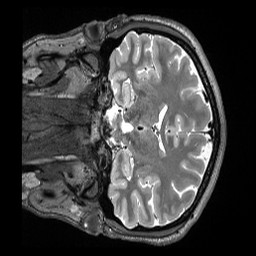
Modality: T2w
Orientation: coronal
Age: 28
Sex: male
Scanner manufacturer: siemens
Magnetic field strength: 3 T
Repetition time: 3.2 s
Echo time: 0.563 s